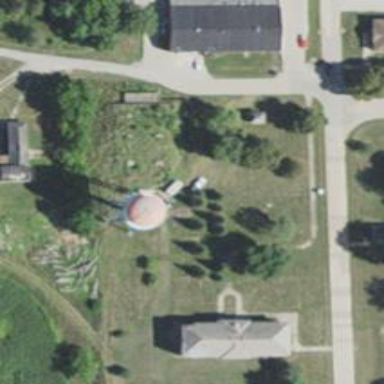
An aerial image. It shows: Water tower that is man-made.